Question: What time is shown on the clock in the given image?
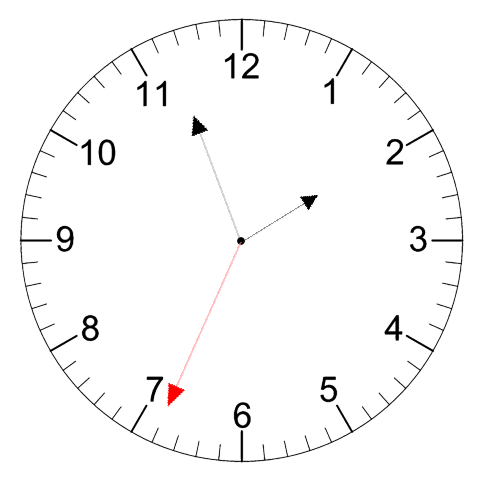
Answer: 01:56:34